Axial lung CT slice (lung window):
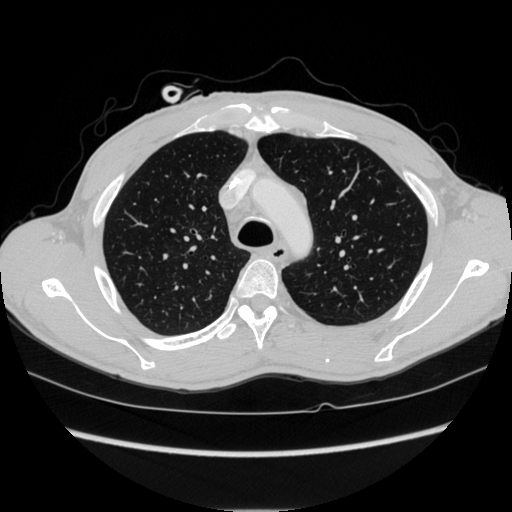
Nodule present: no